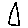
Label: triangle